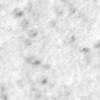
Label: no_change